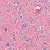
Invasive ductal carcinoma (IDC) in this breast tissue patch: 0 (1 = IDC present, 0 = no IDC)